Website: bh-photo
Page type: customer-info-address
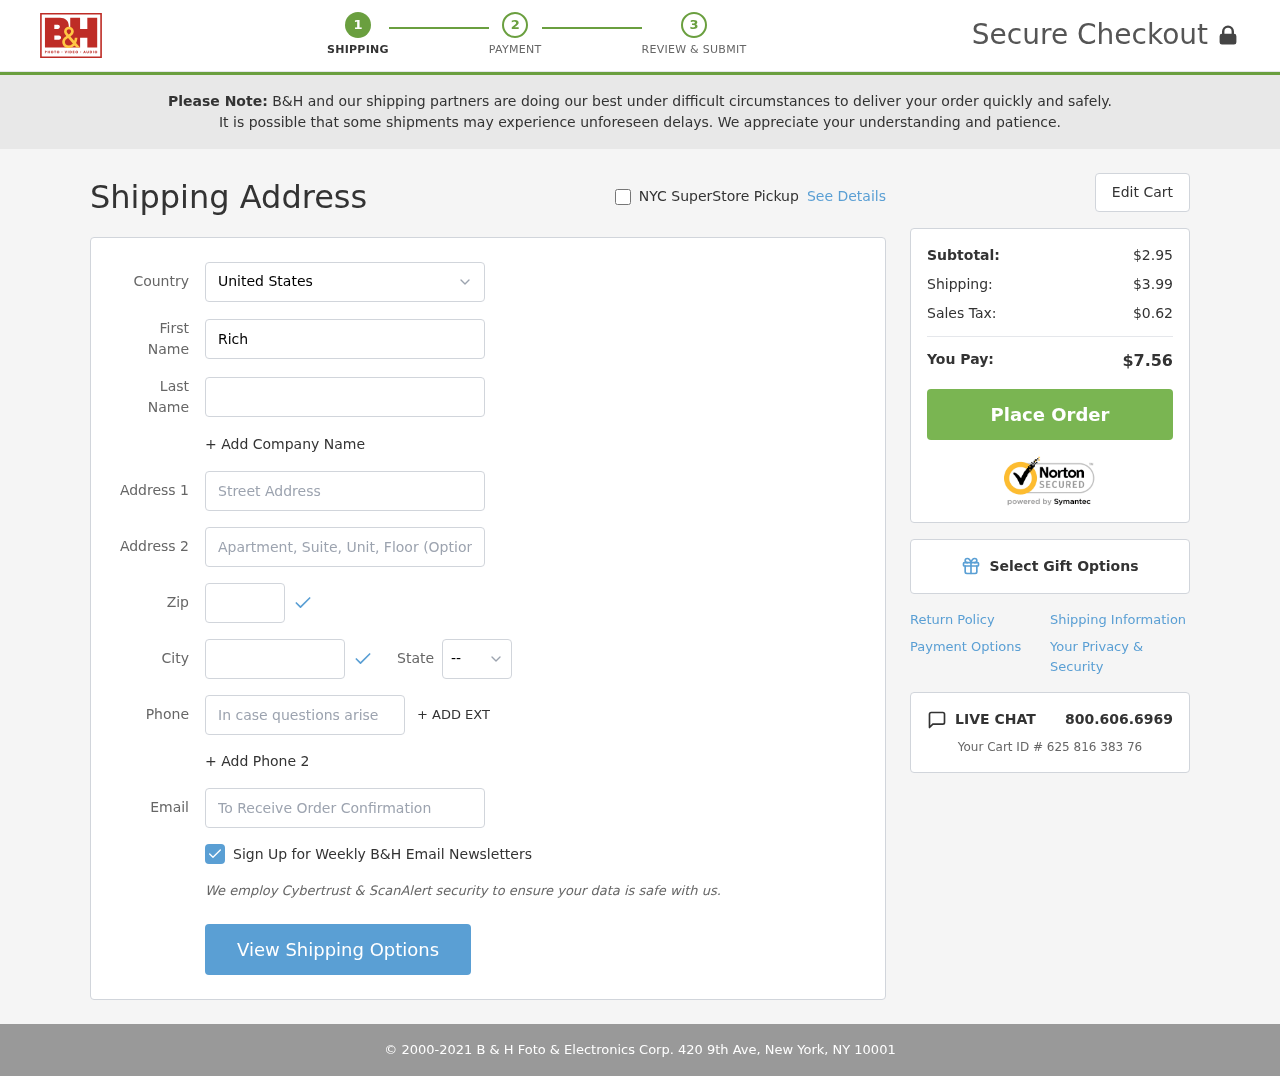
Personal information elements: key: PII_CITY
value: Lake Robertside
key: PII_COUNTRY
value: United States
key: PII_EMAIL
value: richard_branch@hotmail.com
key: PII_FIRSTNAME
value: Richard
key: PII_LASTNAME
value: Branch
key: PII_PHONE
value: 3775274367
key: PII_POSTCODE
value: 32189
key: PII_STATE_ABBR
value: WA
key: PII_STREET
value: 744 Mcguire Mountain
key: PII_STREET2
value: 8471 Jeremy Ferry Suite 464
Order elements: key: ORDER_SUBTOTAL
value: $2.95
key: ORDER_SHIPPING_COST
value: $3.99
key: ORDER_TAX
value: $0.62
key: ORDER_TOTAL
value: $7.56
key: ORDER_ID
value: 625 816 383 76